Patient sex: F
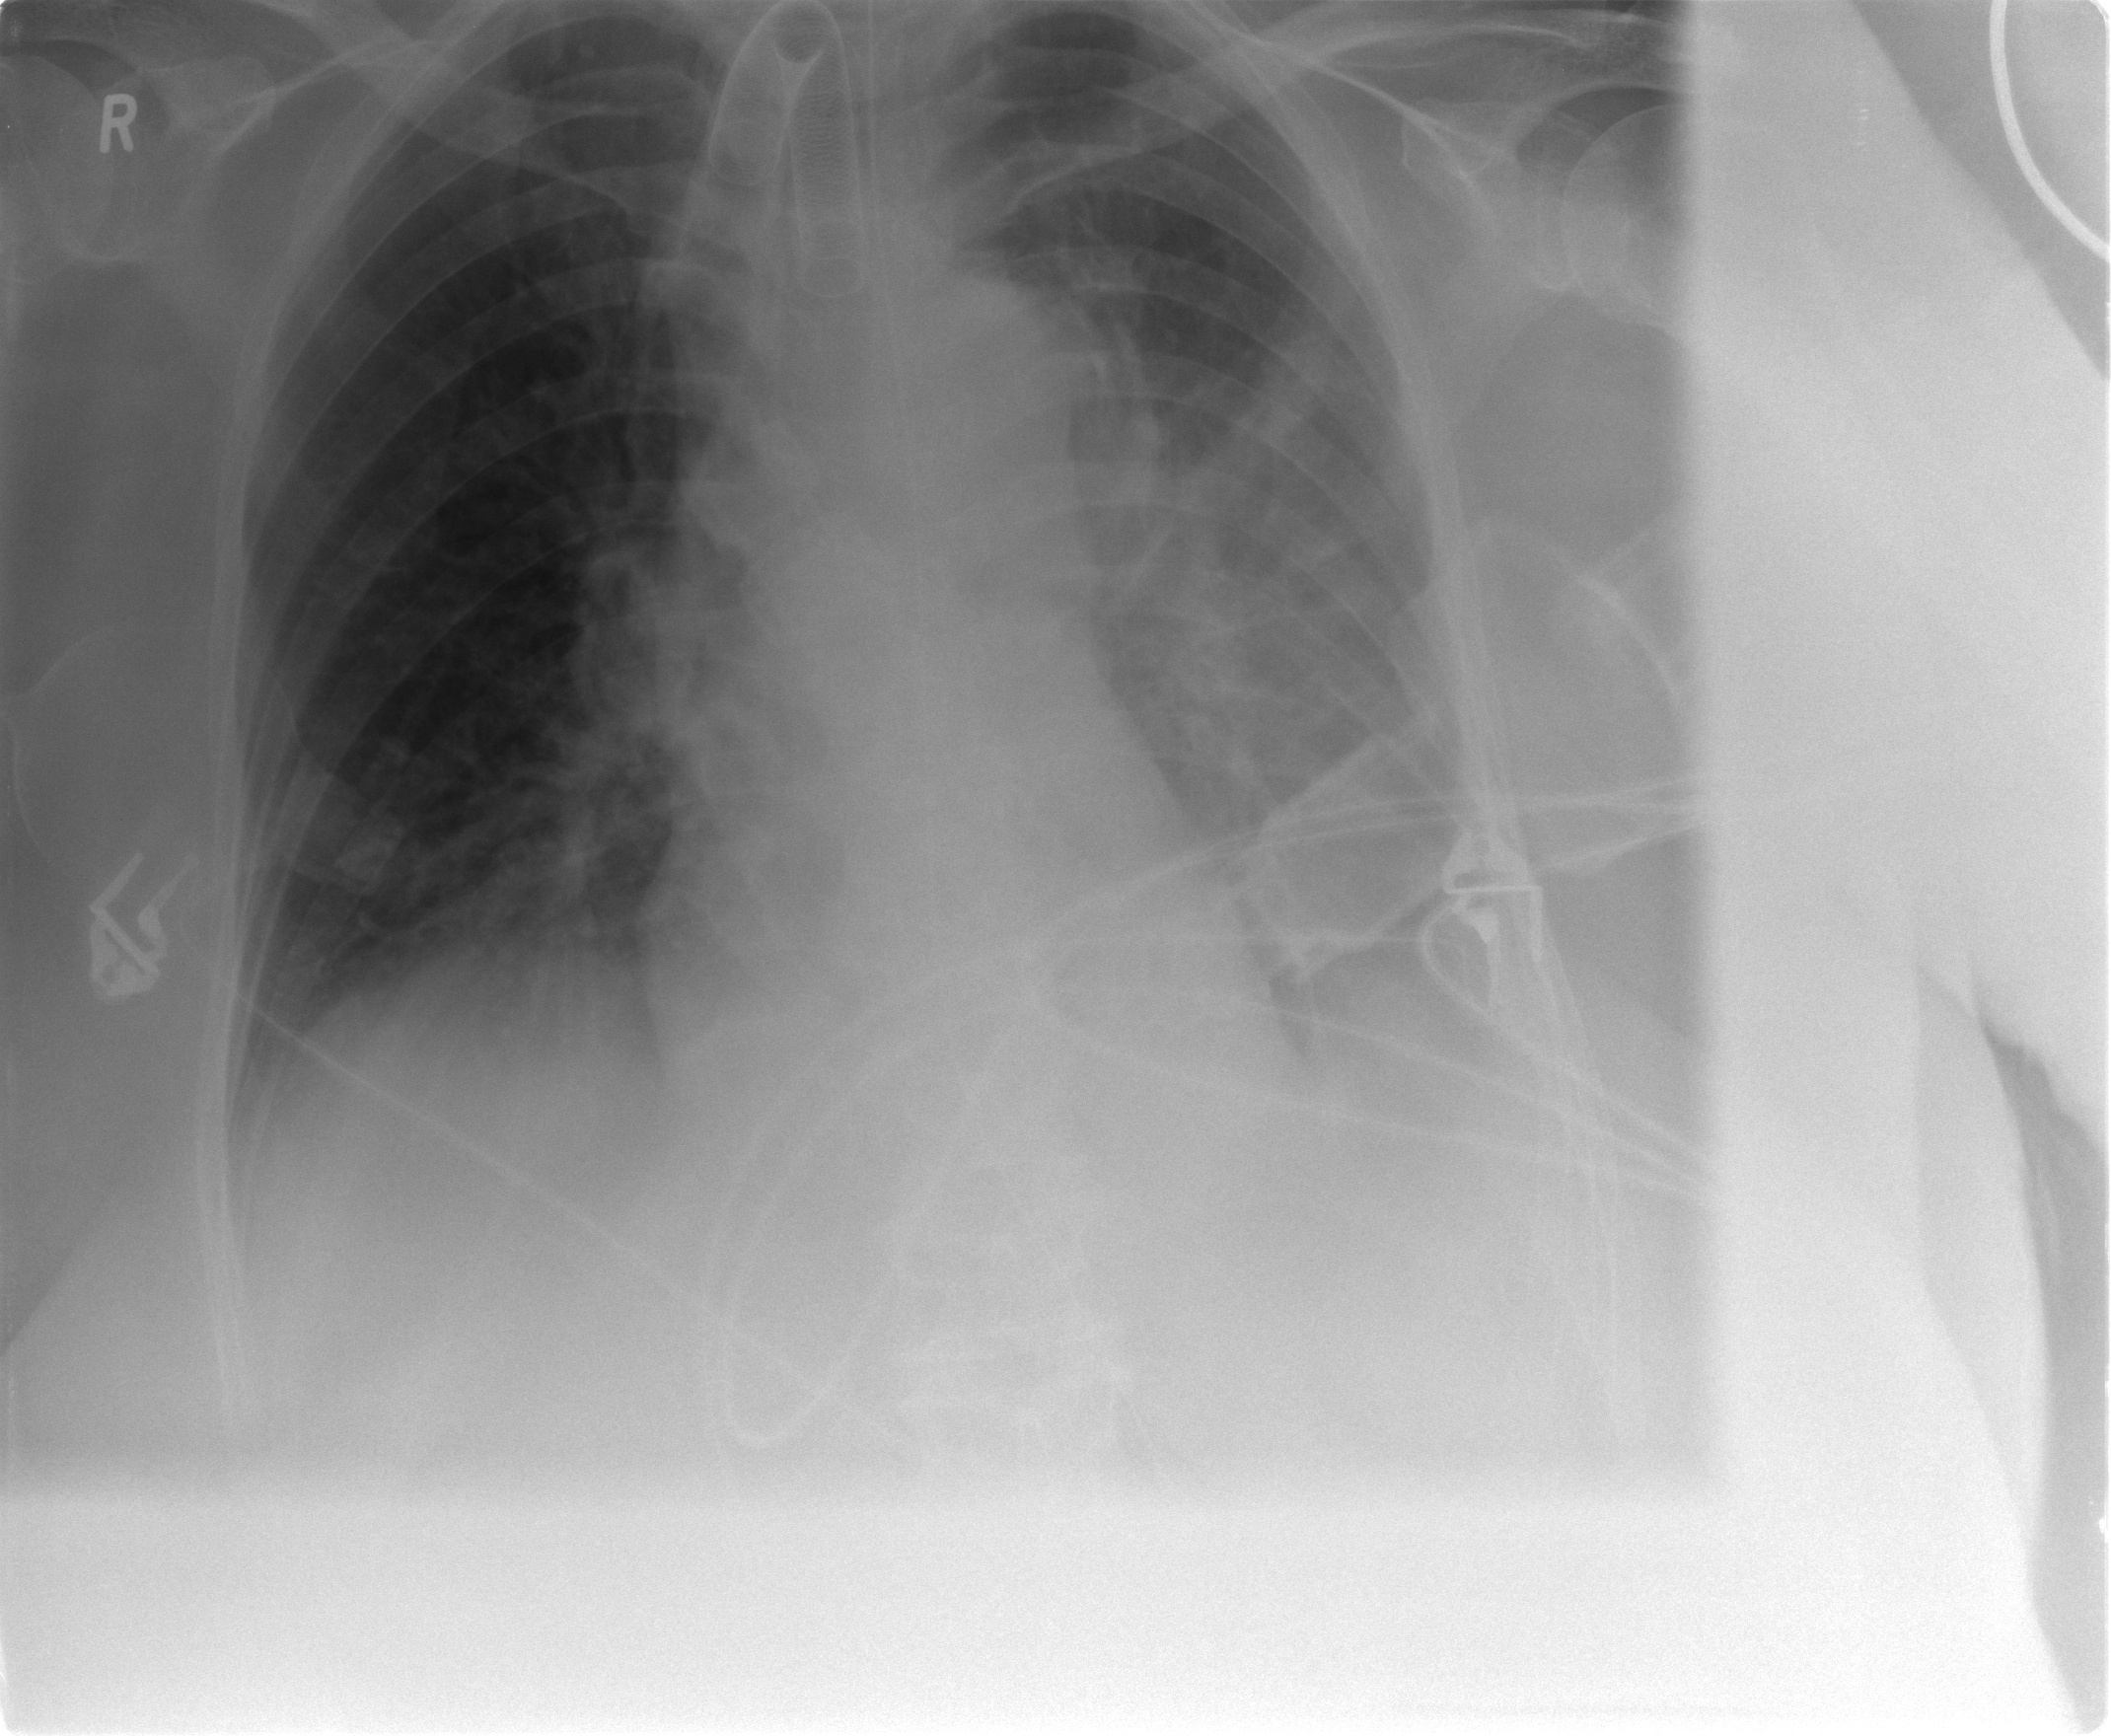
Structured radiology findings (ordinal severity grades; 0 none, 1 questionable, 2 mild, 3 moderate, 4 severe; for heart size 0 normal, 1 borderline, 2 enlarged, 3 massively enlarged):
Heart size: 0
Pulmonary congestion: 0
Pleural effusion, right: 1
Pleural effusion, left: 3
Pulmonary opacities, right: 0
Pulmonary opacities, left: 0
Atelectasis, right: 2
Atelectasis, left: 3